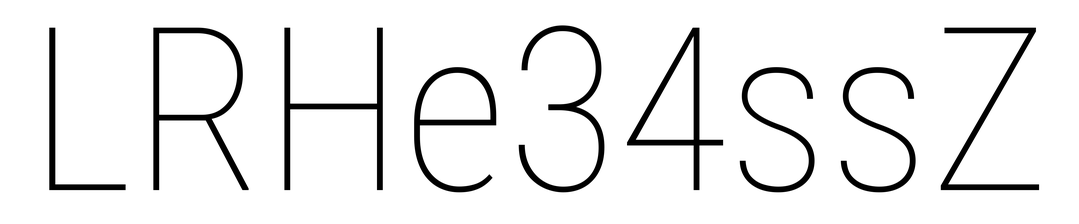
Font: Roboto_Condensed_Thin